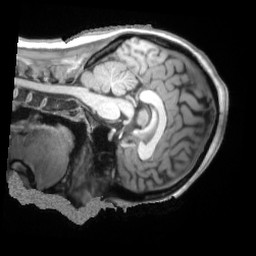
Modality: T1w
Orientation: sagittal
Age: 25
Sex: female
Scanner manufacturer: siemens
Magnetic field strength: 3 T
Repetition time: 2.2 s
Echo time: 0.00157 s